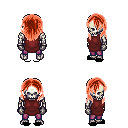
a pixel art fantasy rpg character, male body template, skeleton, maroon tunic, magenta pants, red long hairstyle, metal gloves, black slippers, four views (front, back, left, right), 2x2 character sprite sheet, small pixel art, hard edges, no anti-aliasing